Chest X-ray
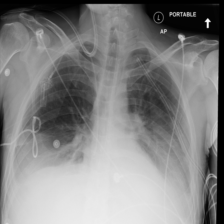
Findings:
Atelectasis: positive
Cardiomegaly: negative
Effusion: positive
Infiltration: positive
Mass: negative
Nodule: negative
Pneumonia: negative
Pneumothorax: negative
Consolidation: negative
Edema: negative
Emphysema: negative
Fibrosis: negative
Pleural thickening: negative
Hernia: negative